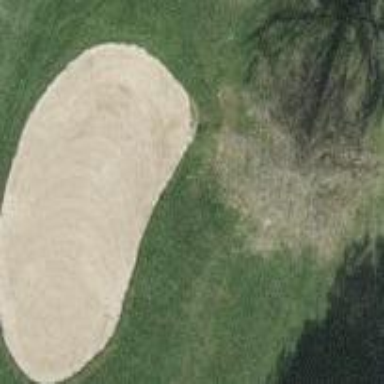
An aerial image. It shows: Sandy area is golf bunker.